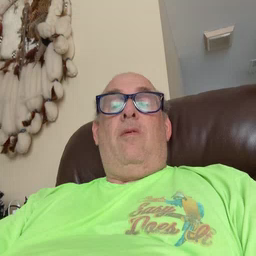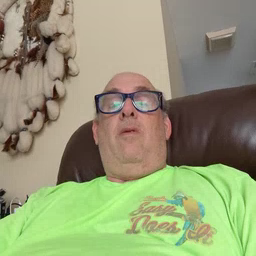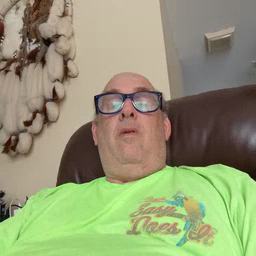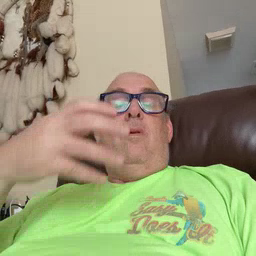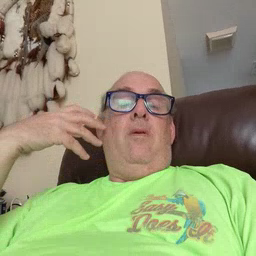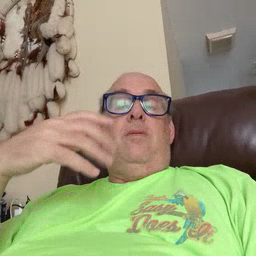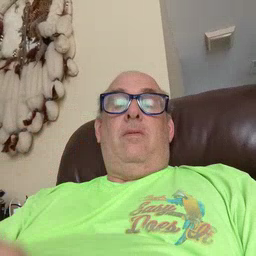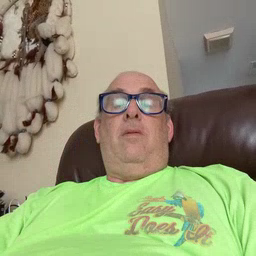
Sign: tiger